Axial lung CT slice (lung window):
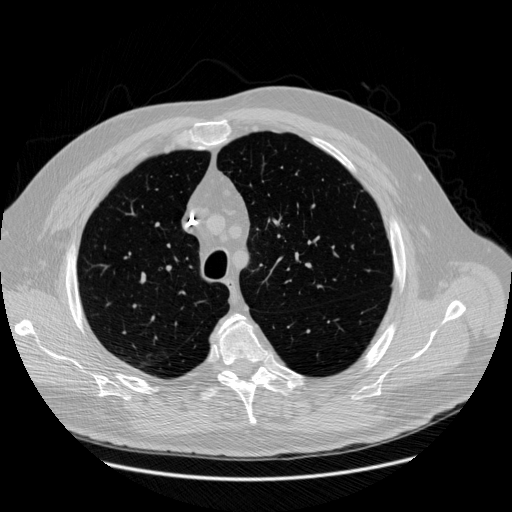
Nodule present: no